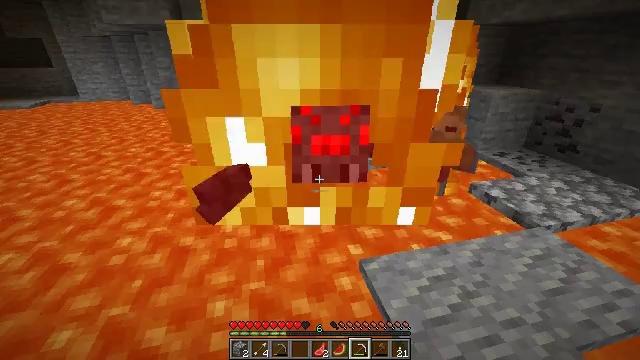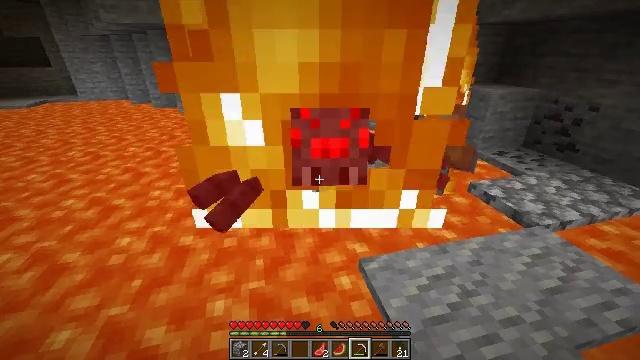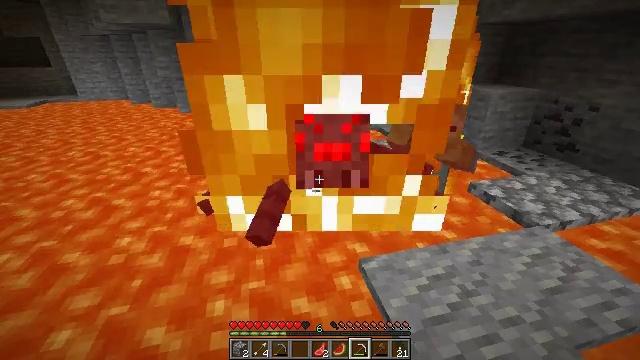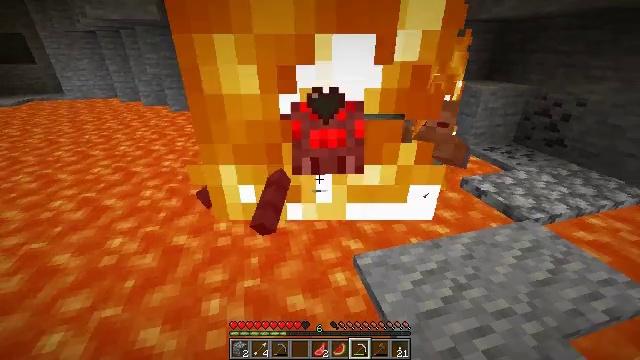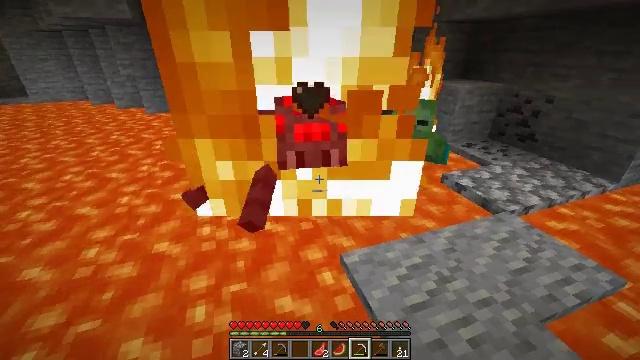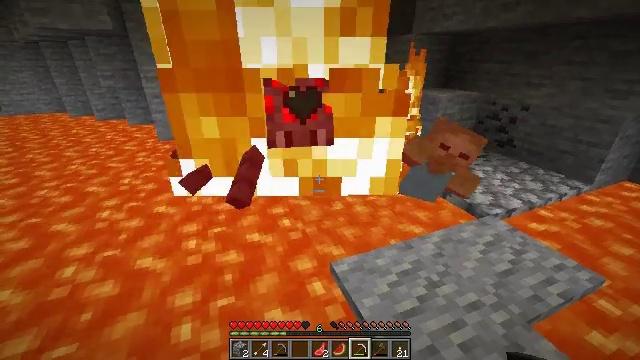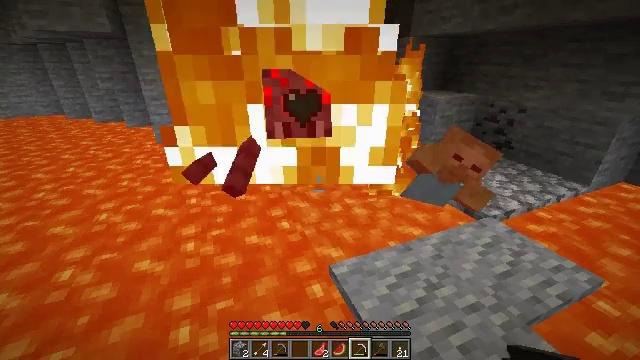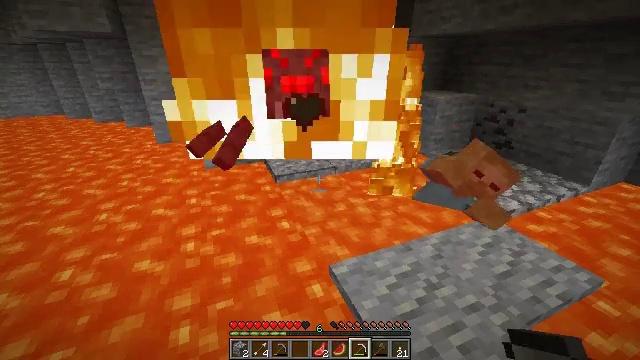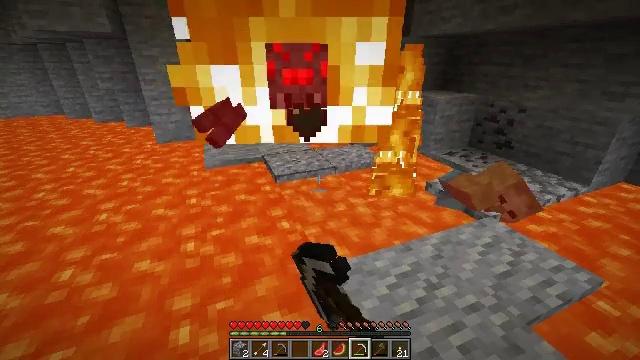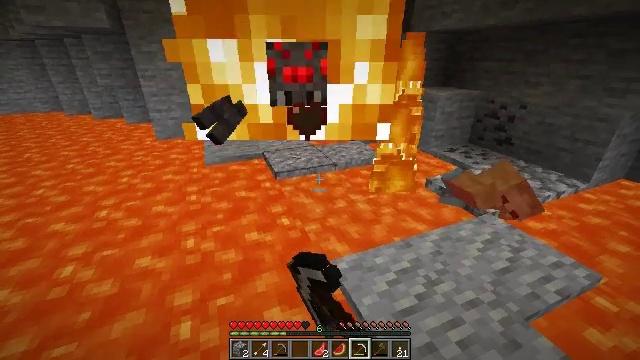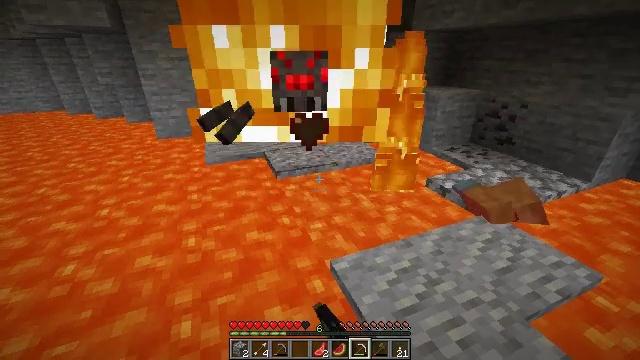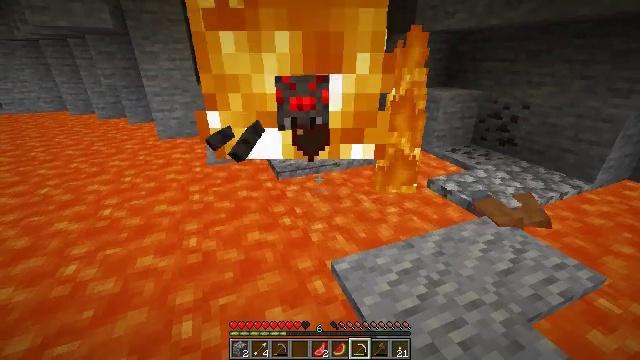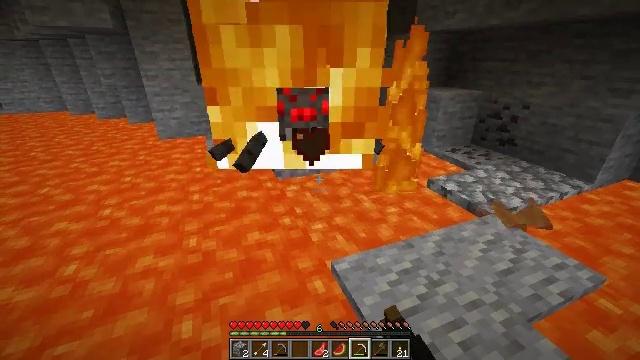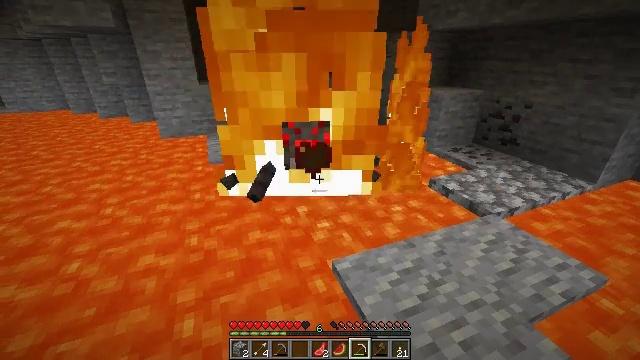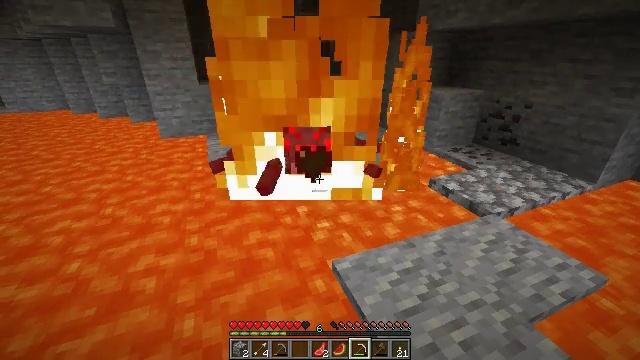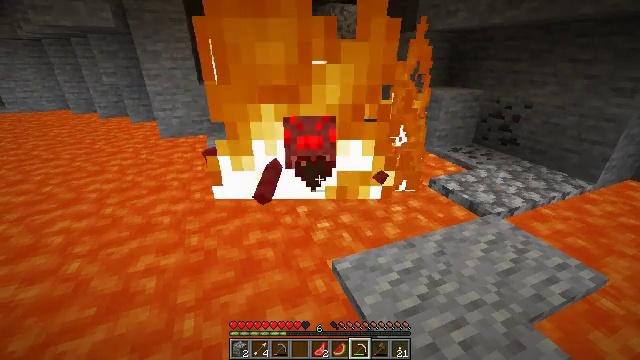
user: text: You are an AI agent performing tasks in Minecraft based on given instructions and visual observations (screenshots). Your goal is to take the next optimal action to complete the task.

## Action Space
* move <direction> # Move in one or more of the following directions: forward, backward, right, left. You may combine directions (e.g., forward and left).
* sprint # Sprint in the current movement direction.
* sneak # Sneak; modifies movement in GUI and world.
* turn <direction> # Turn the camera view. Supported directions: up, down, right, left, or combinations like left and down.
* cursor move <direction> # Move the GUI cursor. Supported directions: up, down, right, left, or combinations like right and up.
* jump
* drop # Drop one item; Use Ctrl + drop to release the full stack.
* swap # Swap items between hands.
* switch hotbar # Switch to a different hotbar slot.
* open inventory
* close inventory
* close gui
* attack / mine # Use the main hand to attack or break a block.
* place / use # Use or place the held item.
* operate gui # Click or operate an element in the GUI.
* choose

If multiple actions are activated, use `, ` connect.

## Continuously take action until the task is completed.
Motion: motion action
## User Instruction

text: Kill mobs.
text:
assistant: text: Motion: no_op
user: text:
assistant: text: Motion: no_op
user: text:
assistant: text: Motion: turn right
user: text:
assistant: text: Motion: turn right
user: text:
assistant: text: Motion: turn right and up
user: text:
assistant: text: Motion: no_op
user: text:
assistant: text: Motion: attack / mine
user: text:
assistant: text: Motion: attack / mine
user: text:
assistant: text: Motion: attack / mine
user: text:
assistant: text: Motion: no_op
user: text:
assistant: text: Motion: attack / mine
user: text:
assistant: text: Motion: attack / mine
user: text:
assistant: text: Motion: attack / mine
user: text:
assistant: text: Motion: no_op
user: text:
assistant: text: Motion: no_op
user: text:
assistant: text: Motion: no_op
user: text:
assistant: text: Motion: no_op
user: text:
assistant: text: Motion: no_op
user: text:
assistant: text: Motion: no_op
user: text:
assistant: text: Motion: no_op
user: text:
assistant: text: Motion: no_op
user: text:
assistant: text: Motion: no_op
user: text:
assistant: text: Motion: no_op
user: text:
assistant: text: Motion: no_op
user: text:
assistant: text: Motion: no_op
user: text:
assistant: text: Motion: attack / mine
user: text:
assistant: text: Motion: attack / mine
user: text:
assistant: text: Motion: attack / mine
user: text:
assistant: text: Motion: no_op
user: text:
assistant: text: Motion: attack / mine